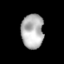
Tissue: skin
Cell type: Myeloid cells
Senescence score: 0.2497
Nuclear area (px): 746
Mean DAPI intensity: 181.405